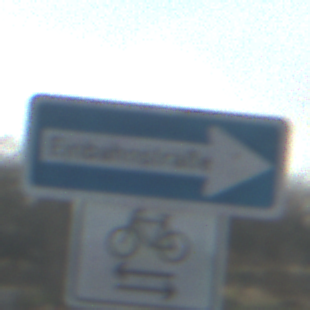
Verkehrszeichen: EinbahnstrasseRechtsweisend
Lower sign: RichtungsangabeDurchPfeile9
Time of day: MorningAfternoon
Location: Outdoor (Nature)
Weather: Clear
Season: NotSpecified
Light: Natural